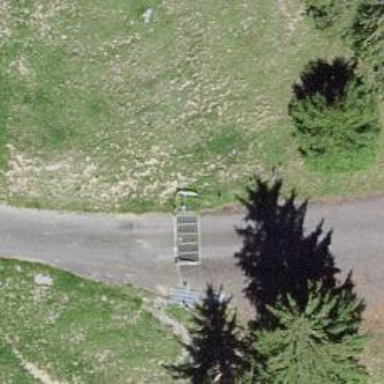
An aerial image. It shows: Lift gate barrier.